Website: apple
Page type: account-selection
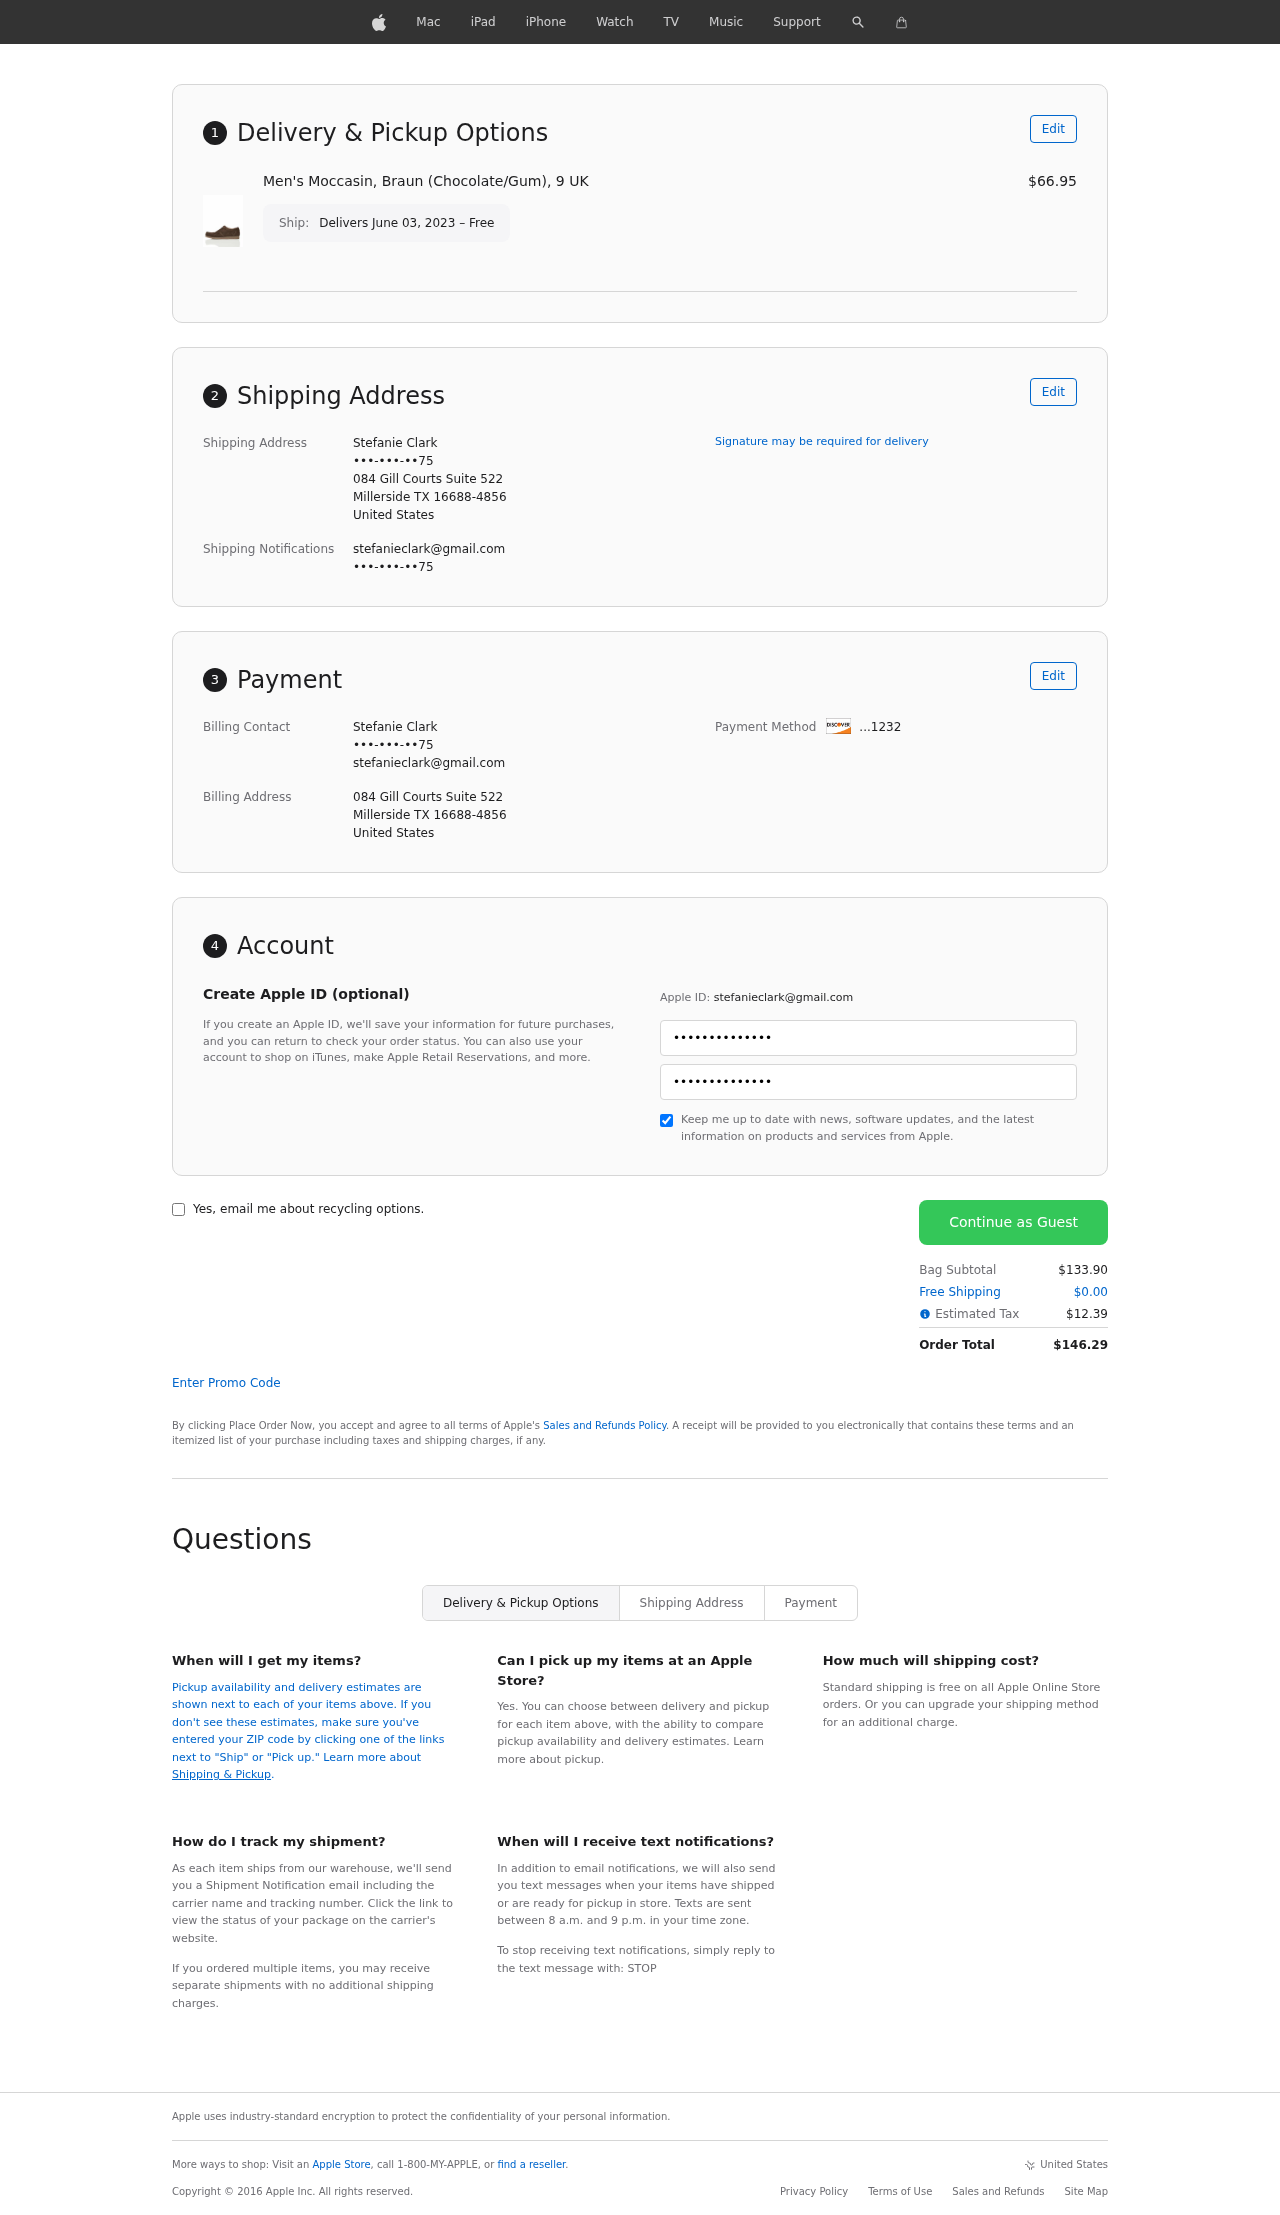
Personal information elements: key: PII_CARD_LAST4
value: ...1232
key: PII_CITY
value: Millerside
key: PII_COUNTRY
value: United States
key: PII_EMAIL
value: stefanieclark@gmail.com
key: PII_FULLNAME
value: Stefanie Clark
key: PII_PHONE
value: •••-•••-••75
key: PII_POSTCODE_FULL
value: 16688-4856
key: PII_POSTCODE_FULL
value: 16688
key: PII_STATE_ABBR
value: TX
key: PII_STREET
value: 084 Gill Courts Suite 522
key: PII_PHONE2
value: •••-•••-••75
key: PII_FIRSTNAME
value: Stefanie
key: PII_LASTNAME
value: Clark
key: PII_FULLNAME2
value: Stefanie Clark
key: PII_FULLNAME3
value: Stefanie Clark
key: PII_FIRSTNAME2
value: Stefanie
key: PII_FIRSTNAME3
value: Stefanie
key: PII_LASTNAME2
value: Clark
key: PII_LASTNAME3
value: Clark
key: PII_FIRSTNAME_DERIVED
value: Stefanie
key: PII_LASTNAME_DERIVED
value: Clark
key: PII_FULLNAME_DERIVED
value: Stefanie Clark
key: PII_NAME_FULL_DERIVED
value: Stefanie Clark
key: PII_PHONE3
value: •••-•••-••75
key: PII_EMAIL2
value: stefanieclark@gmail.com
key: PII_EMAIL3
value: stefanieclark@gmail.com
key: PII_STREET2
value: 084 Gill Courts Suite 522
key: PII_POSTCODE
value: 16688
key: PII_POSTCODE_EXT
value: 4856
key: PII_POSTCODE_NUMERIC
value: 16688
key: PII_POSTCODE_EXT_NUMERIC
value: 4856
Product elements: key: PRODUCT1_NAME
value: Men's Moccasin, Braun (Chocolate/Gum), 9 UK
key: PRODUCT1_PRICE
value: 66.95
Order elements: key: ORDER_DELIVERY_DATE
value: Delivers June 03, 2023 – Free
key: ORDER_SUBTOTAL
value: $133.90
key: ORDER_SHIPPING_COST
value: $0.00
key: ORDER_TAX
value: $12.39
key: ORDER_TOTAL
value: $146.29